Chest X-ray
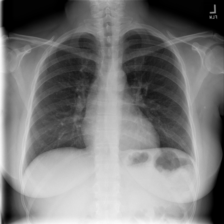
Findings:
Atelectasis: negative
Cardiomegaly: negative
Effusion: negative
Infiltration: negative
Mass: negative
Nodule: negative
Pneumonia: negative
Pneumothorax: negative
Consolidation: negative
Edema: negative
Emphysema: negative
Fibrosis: negative
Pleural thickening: negative
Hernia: negative